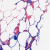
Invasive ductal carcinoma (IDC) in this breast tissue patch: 0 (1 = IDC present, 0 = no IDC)